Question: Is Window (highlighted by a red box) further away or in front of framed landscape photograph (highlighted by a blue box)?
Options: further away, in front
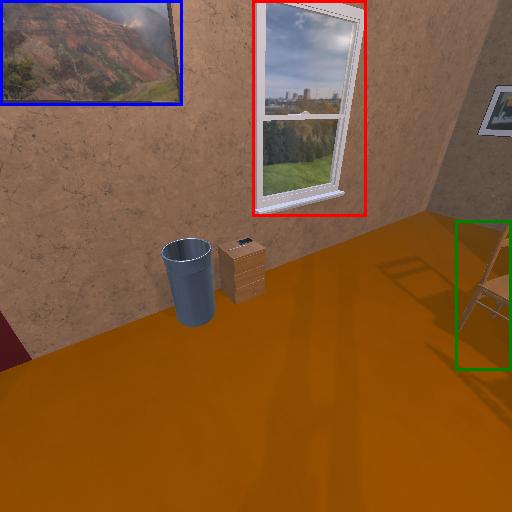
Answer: further away